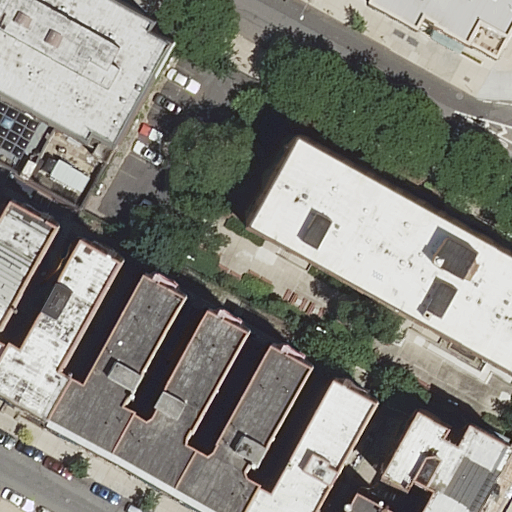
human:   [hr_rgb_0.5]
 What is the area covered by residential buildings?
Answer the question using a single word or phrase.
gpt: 2328m2

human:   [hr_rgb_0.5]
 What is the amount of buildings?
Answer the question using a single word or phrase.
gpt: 11

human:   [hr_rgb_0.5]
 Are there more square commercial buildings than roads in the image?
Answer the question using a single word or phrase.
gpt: no

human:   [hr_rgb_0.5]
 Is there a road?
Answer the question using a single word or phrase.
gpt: yes

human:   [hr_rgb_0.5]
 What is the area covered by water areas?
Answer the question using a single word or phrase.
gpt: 0m2

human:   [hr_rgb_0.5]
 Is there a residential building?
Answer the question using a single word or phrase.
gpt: yes

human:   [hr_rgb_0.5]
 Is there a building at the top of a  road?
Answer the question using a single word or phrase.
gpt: yes

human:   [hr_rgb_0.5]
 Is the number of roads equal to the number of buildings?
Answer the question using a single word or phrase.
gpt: no

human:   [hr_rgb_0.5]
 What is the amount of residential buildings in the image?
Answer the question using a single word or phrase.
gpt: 11

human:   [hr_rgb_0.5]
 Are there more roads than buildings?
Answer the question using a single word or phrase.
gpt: no

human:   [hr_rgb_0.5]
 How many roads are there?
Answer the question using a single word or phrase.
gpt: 3

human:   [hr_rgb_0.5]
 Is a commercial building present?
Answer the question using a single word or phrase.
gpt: no

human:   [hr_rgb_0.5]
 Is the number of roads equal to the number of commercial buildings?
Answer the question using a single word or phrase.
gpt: no

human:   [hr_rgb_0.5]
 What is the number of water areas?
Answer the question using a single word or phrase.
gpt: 0

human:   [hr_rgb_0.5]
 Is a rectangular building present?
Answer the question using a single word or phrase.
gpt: yes

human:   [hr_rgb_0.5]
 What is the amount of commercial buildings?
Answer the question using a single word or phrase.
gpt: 0

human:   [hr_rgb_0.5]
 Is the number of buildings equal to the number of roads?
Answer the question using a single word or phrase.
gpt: no

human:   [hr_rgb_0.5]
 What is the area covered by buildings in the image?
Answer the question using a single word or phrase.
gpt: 2328m2

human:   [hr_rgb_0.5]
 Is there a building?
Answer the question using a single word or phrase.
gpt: yes

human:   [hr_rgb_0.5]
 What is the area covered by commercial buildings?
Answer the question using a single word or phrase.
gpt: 0m2

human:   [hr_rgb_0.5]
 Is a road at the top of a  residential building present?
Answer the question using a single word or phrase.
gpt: yes

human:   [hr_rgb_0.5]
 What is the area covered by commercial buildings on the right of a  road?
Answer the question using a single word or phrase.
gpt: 0m2

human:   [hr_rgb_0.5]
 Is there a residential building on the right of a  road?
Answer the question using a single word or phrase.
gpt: yes

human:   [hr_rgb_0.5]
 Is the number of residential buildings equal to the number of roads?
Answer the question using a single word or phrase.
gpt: no

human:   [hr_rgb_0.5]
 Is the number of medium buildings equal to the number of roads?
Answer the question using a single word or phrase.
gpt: no

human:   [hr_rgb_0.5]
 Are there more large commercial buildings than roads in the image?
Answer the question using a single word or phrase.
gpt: no

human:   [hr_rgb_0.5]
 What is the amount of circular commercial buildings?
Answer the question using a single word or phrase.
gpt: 0

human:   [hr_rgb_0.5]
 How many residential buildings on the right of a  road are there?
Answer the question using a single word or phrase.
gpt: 8

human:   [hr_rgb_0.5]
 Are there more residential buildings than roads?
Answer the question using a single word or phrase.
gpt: yes

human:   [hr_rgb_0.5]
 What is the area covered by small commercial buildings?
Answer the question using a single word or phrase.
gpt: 0m2

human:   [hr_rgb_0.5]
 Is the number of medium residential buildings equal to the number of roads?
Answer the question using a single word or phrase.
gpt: no

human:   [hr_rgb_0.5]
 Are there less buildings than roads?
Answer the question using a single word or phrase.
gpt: no

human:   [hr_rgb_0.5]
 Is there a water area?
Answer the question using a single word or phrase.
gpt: no

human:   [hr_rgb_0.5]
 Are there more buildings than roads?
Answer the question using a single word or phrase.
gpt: yes

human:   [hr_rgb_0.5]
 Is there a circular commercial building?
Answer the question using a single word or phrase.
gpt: no

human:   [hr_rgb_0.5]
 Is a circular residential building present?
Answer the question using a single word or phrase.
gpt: no

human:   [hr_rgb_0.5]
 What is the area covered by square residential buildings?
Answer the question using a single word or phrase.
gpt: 0m2

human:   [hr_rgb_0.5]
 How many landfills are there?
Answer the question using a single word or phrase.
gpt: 0

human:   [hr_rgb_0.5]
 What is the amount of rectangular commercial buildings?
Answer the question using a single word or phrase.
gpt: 0

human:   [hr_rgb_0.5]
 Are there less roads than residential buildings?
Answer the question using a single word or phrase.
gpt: yes

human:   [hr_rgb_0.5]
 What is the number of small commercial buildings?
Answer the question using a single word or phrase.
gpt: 0

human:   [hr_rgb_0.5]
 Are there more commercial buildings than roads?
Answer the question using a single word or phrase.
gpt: no

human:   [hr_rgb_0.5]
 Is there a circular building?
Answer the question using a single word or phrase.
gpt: no

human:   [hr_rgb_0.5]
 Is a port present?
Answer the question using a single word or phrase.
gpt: no

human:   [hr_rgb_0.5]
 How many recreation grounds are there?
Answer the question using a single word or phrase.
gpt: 0

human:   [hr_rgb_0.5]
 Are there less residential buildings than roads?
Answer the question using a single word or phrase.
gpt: no

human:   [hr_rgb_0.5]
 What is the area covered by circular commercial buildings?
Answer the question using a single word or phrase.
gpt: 0m2

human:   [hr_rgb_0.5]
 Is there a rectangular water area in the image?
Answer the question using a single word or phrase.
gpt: no

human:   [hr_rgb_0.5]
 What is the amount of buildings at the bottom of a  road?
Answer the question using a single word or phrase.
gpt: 9

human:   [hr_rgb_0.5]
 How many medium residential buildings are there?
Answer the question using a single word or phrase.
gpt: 6

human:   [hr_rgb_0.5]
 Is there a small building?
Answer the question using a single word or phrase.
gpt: yes

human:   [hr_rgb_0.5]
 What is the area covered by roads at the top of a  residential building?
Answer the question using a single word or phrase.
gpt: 0m2

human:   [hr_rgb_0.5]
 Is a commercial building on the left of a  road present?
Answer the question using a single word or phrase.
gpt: no

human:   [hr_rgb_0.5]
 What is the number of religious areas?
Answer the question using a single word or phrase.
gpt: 0

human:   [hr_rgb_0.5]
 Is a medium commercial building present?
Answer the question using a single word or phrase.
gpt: no

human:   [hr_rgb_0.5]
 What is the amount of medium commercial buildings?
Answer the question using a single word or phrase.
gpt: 0

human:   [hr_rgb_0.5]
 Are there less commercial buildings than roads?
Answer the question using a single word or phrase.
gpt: yes

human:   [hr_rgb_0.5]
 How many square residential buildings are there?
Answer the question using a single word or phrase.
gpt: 0

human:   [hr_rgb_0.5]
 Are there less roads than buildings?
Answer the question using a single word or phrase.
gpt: yes

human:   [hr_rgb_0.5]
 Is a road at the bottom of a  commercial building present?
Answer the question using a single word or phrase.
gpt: no

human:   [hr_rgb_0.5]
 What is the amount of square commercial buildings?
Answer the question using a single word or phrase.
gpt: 0

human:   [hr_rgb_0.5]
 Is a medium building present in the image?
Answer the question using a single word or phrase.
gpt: yes

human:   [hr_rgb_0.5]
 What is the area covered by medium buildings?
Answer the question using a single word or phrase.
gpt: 1659m2

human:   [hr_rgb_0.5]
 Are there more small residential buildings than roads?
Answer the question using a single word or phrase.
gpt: yes